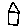
Label: house